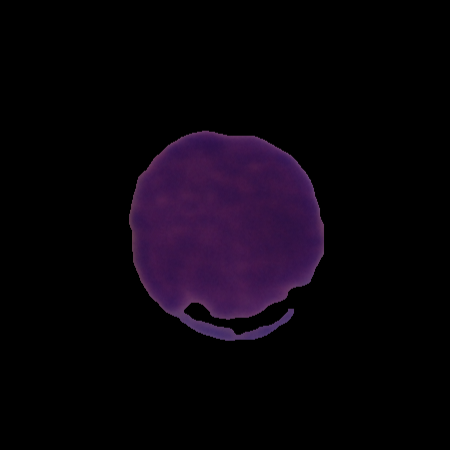
Label: cancer